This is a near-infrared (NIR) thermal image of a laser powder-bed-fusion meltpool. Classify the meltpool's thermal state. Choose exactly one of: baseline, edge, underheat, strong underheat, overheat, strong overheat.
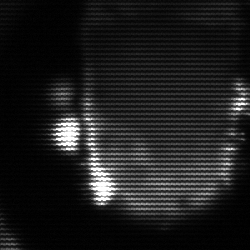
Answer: baseline